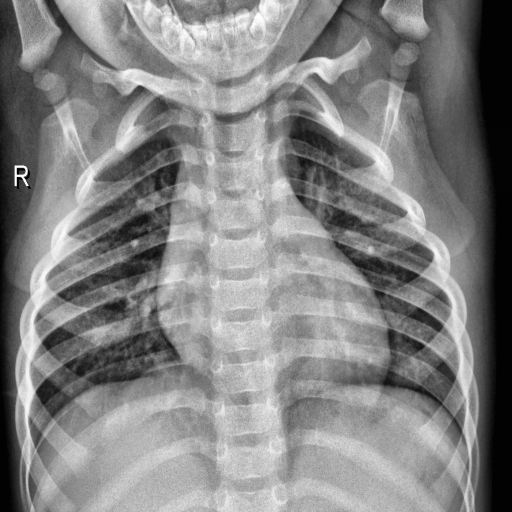
Finding: NORMAL